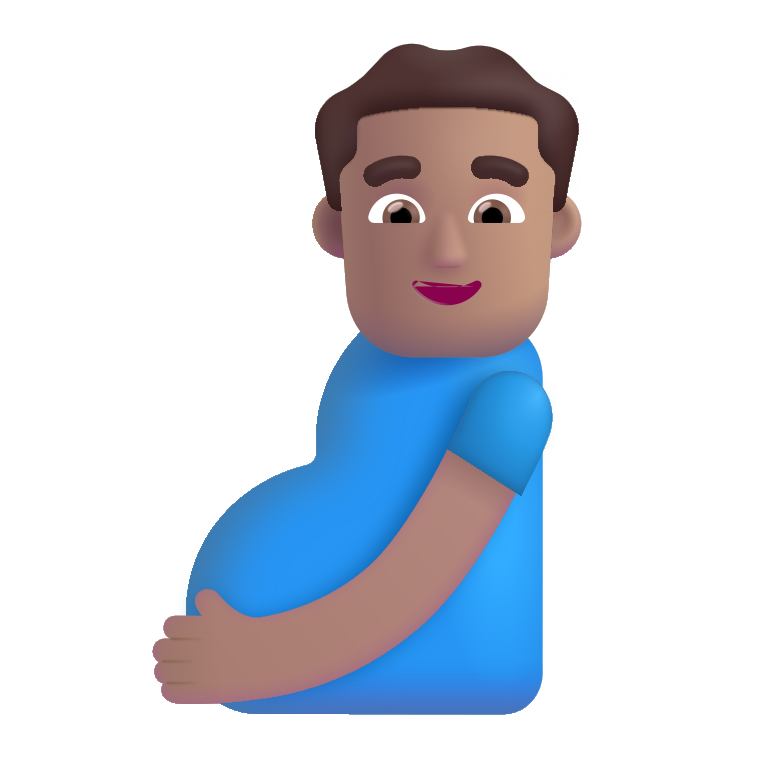
pregnant man color